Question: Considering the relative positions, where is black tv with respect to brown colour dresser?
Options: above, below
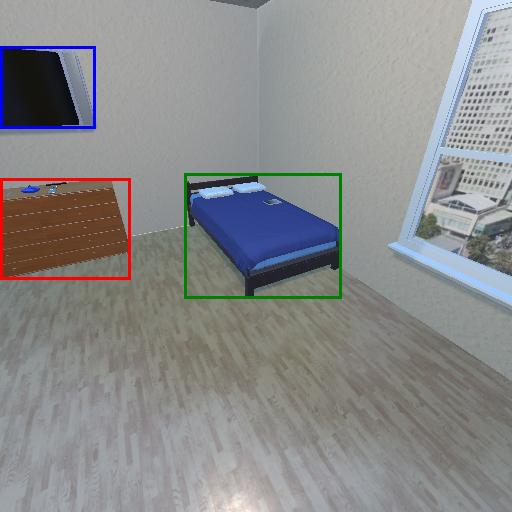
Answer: above